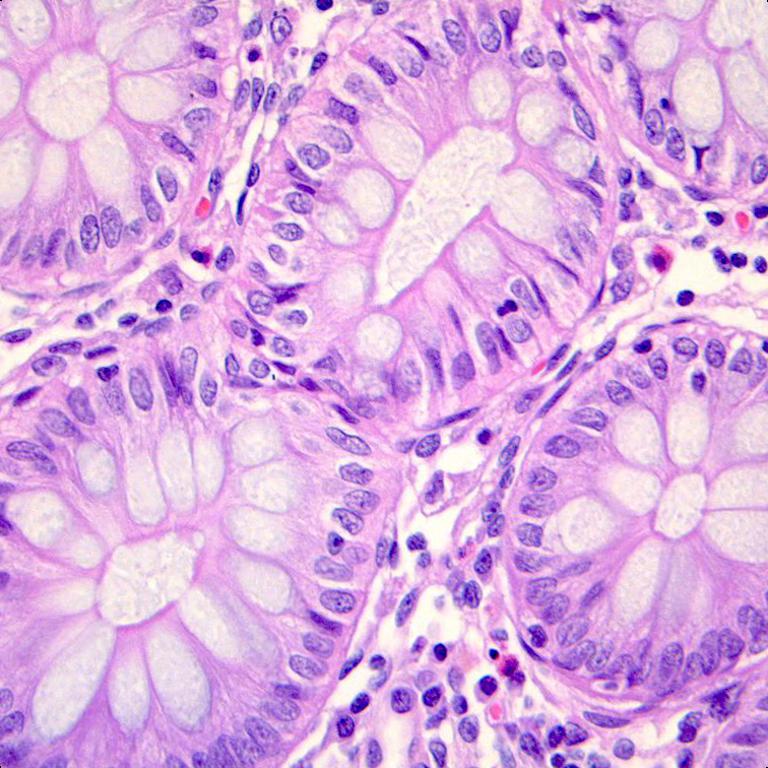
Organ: colon
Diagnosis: benign